Aerial crown-view tile of a tropical tree (Barro Colorado Island, Panama), acquired 20250124:
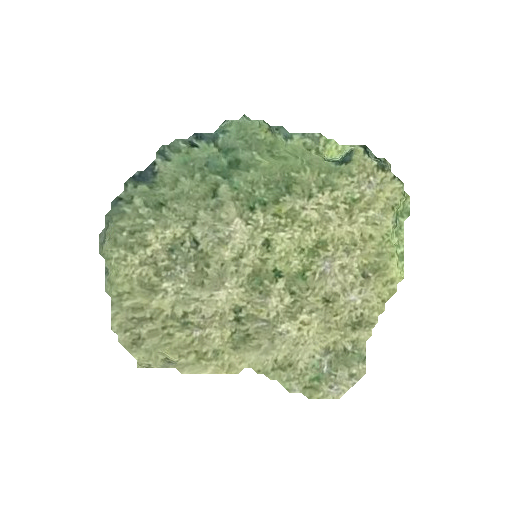
Species: Quararibea asterolepis
GBIF accepted scientific name: Quararibea asterolepis
Crown area: 97.184 m²